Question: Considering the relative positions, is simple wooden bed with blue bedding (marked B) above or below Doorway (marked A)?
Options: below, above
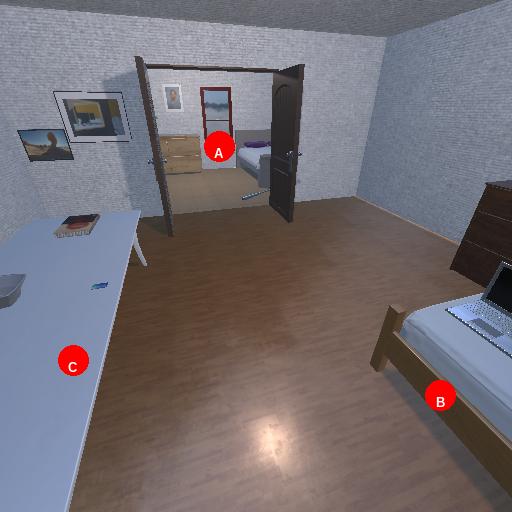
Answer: below